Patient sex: F
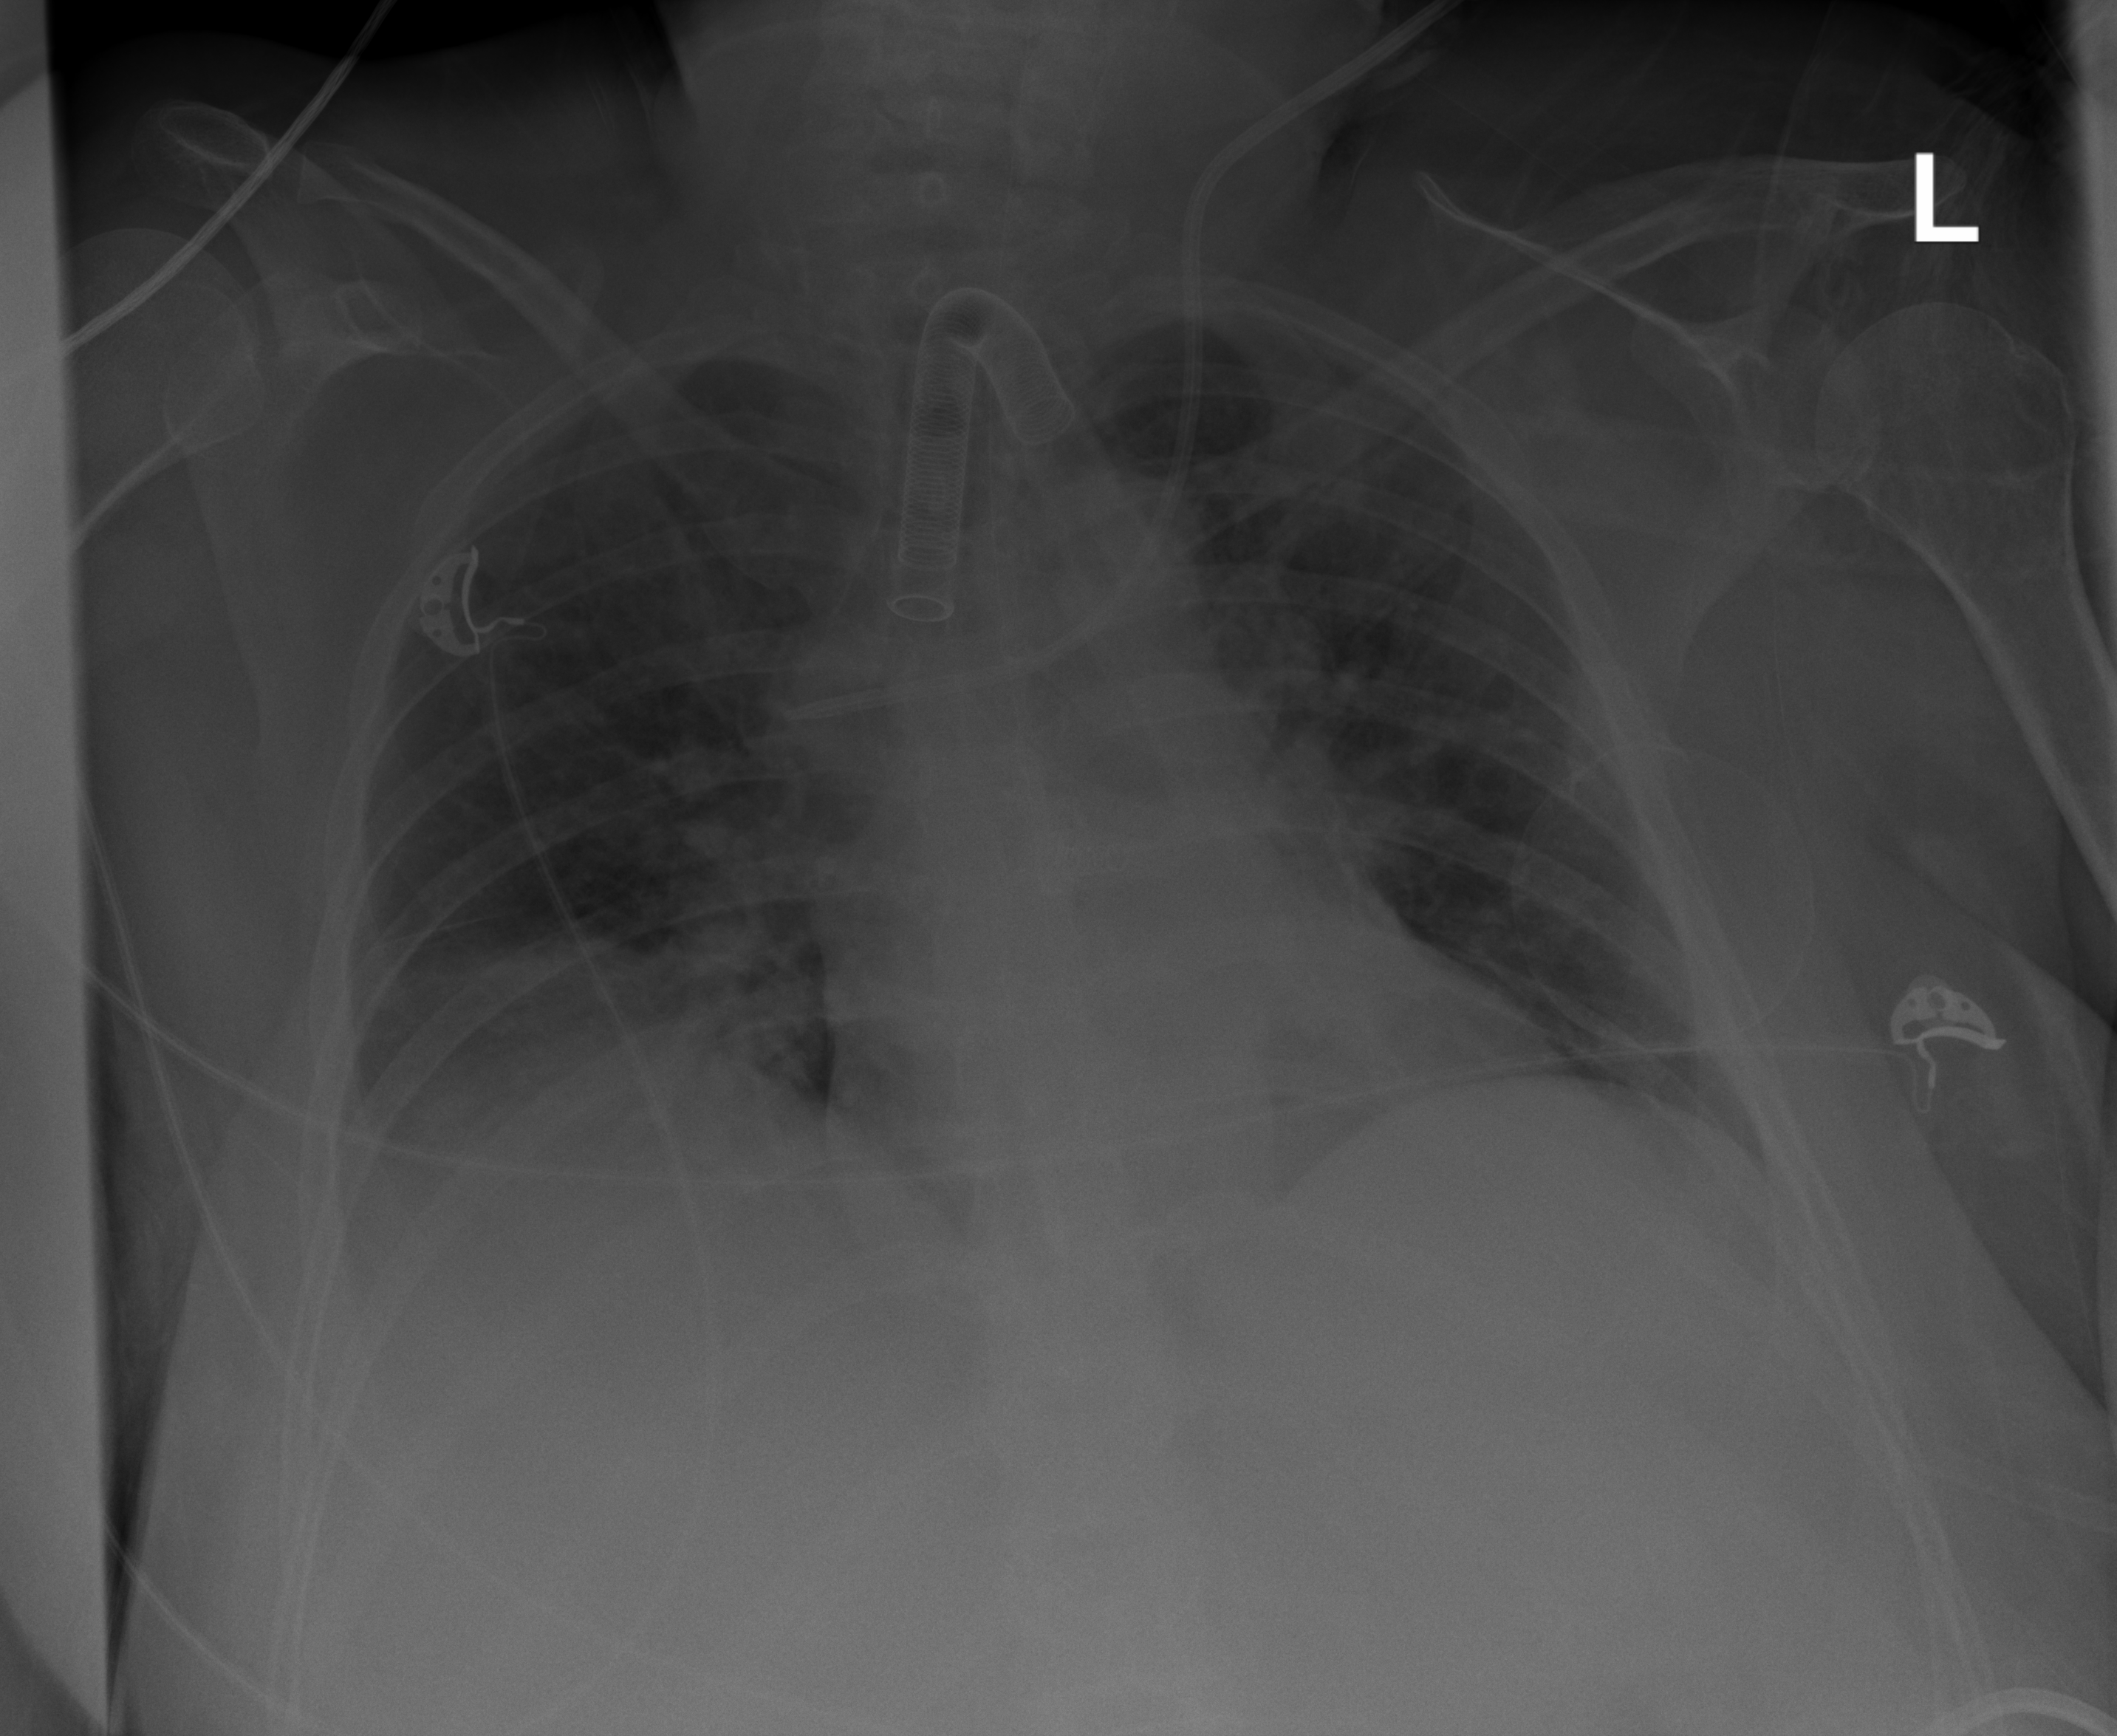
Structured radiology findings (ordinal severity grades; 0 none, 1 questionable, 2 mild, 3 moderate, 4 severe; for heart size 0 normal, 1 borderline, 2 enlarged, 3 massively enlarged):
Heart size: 1
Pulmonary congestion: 2
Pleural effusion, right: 3
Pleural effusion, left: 2
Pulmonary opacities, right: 2
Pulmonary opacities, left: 2
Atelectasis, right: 3
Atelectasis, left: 2